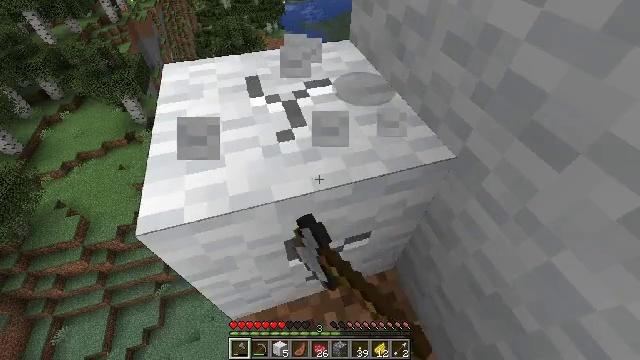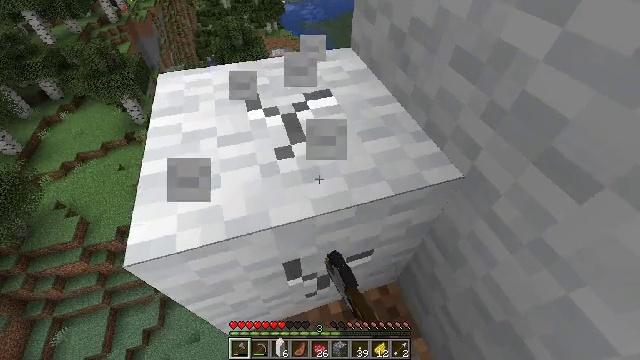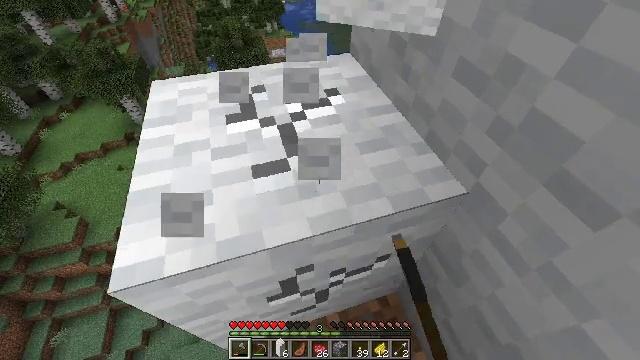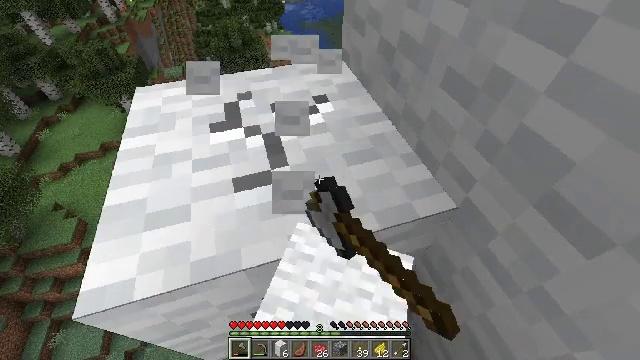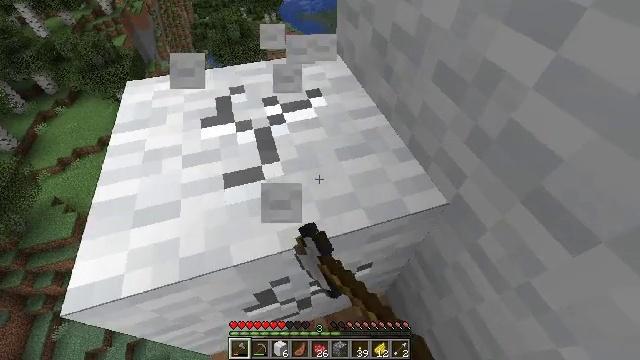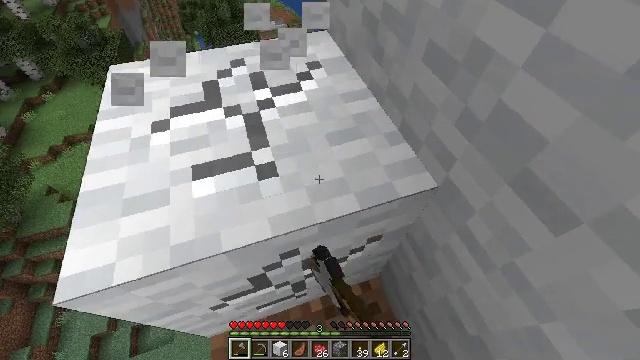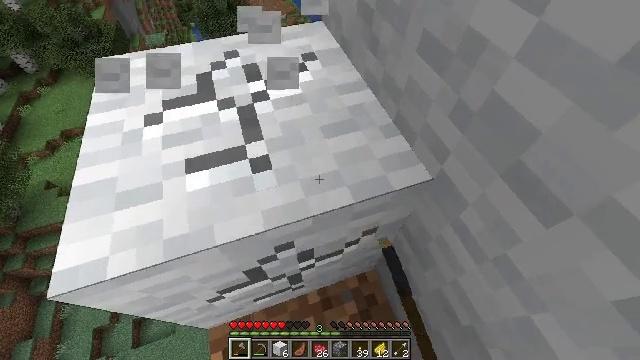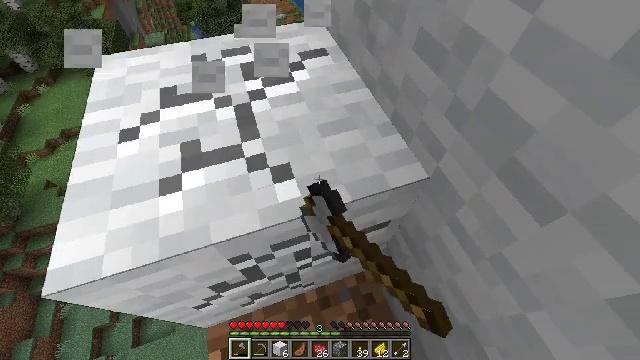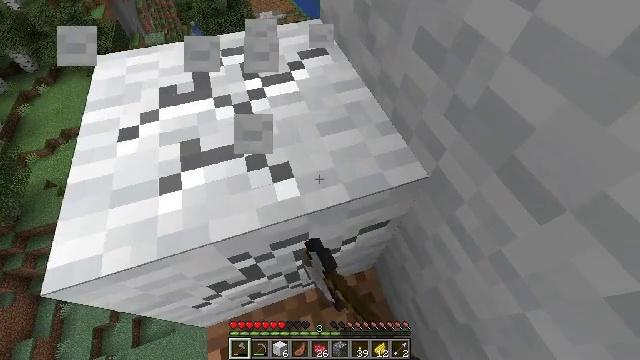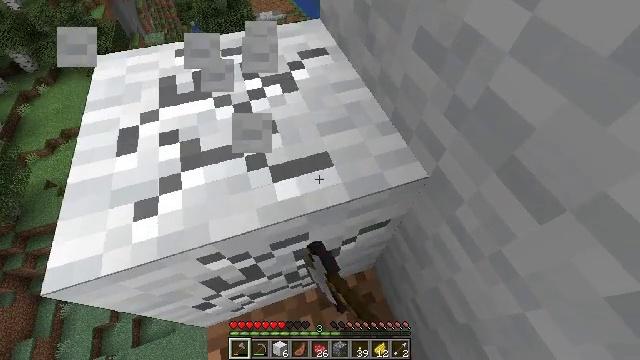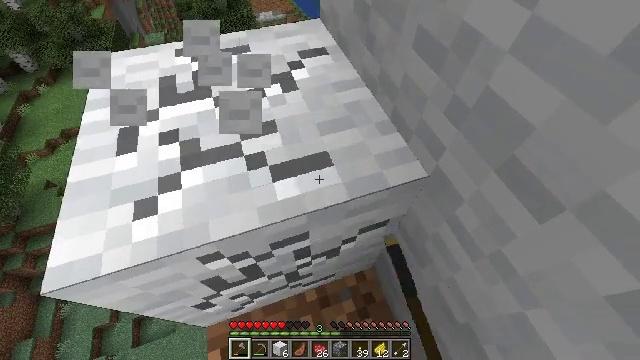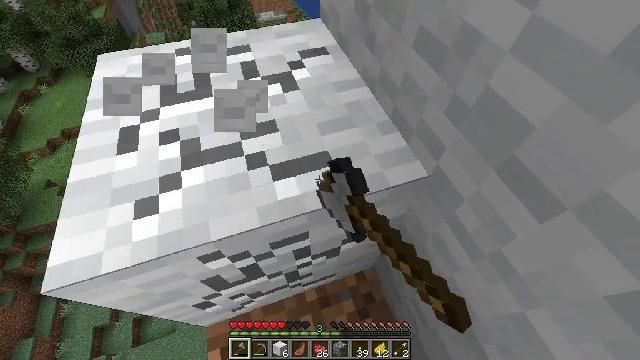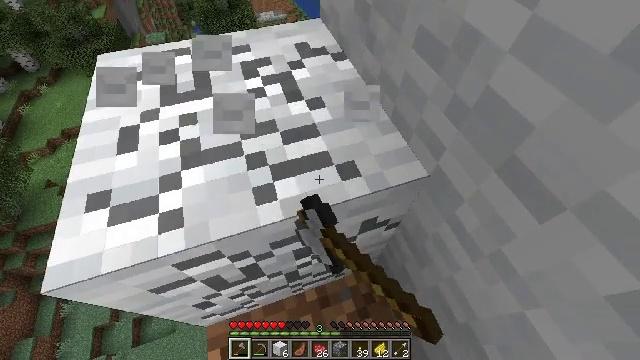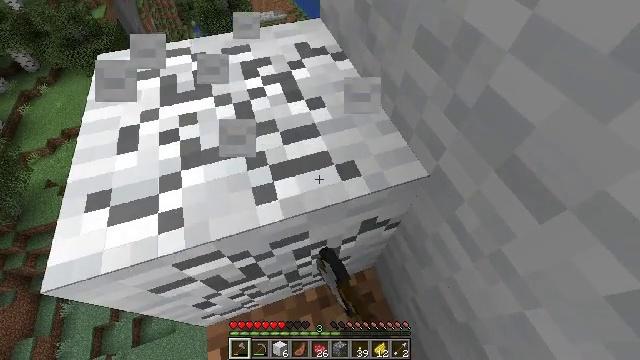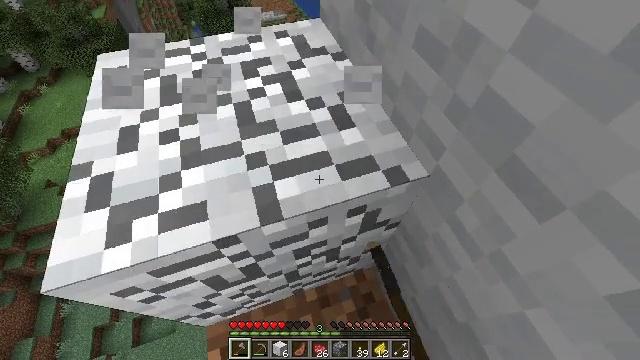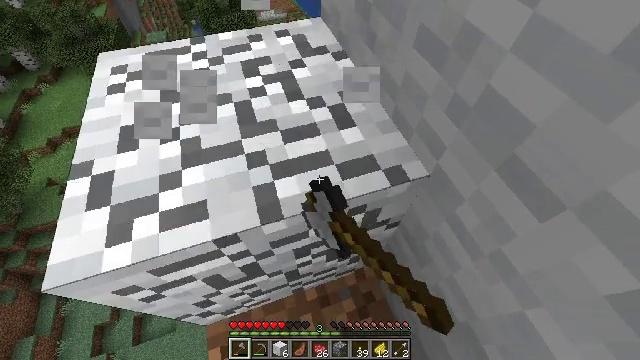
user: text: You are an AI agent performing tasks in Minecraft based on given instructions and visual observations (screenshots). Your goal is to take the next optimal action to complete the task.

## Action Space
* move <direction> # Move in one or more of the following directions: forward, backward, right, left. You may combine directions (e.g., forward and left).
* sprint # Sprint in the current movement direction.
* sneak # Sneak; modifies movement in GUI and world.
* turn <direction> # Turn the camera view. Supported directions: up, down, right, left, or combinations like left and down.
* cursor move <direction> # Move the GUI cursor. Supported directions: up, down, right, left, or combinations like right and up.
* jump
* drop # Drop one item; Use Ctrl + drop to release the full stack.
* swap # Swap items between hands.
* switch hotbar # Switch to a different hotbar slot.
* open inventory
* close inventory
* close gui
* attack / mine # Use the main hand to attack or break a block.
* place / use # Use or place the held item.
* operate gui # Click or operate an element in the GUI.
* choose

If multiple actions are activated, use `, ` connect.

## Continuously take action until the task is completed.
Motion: motion action
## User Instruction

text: Retrieve white wool from a structure.
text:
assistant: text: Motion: move forward, attack / mine
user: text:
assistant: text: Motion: move forward, attack / mine
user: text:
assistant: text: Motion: move forward, attack / mine
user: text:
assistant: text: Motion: turn down, attack / mine
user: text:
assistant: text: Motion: turn right and down, attack / mine
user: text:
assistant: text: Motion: turn down, attack / mine
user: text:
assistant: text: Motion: attack / mine
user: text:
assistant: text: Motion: attack / mine
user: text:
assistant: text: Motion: attack / mine
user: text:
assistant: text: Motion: attack / mine
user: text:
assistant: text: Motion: attack / mine
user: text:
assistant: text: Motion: attack / mine
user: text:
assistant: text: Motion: attack / mine
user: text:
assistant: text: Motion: attack / mine
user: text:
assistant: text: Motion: attack / mine
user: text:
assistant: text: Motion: attack / mine
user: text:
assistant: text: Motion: attack / mine
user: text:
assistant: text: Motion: attack / mine
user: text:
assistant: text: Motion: turn left, attack / mine
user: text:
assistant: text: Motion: attack / mine
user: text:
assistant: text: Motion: attack / mine